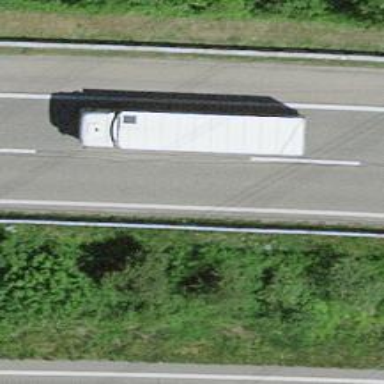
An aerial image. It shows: Asphalt motorway.